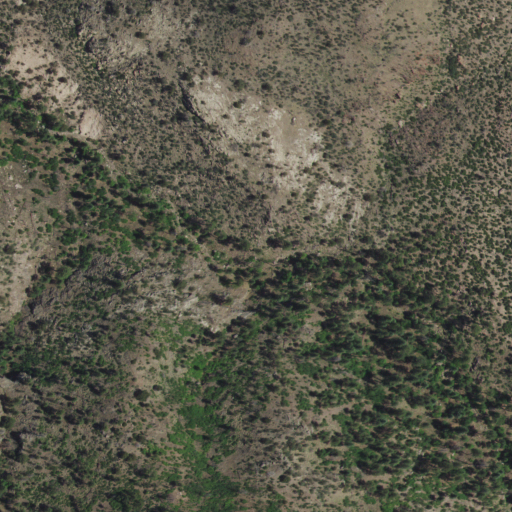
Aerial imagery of valley in New Mexico named East Curtis Canyon containing evergreen forest, shrub, and grassland